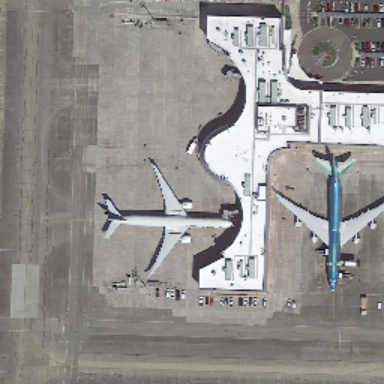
The gray plane and the blue plane are separated by white buildings .